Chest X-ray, AP view. Patient: 57 years old, sex F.
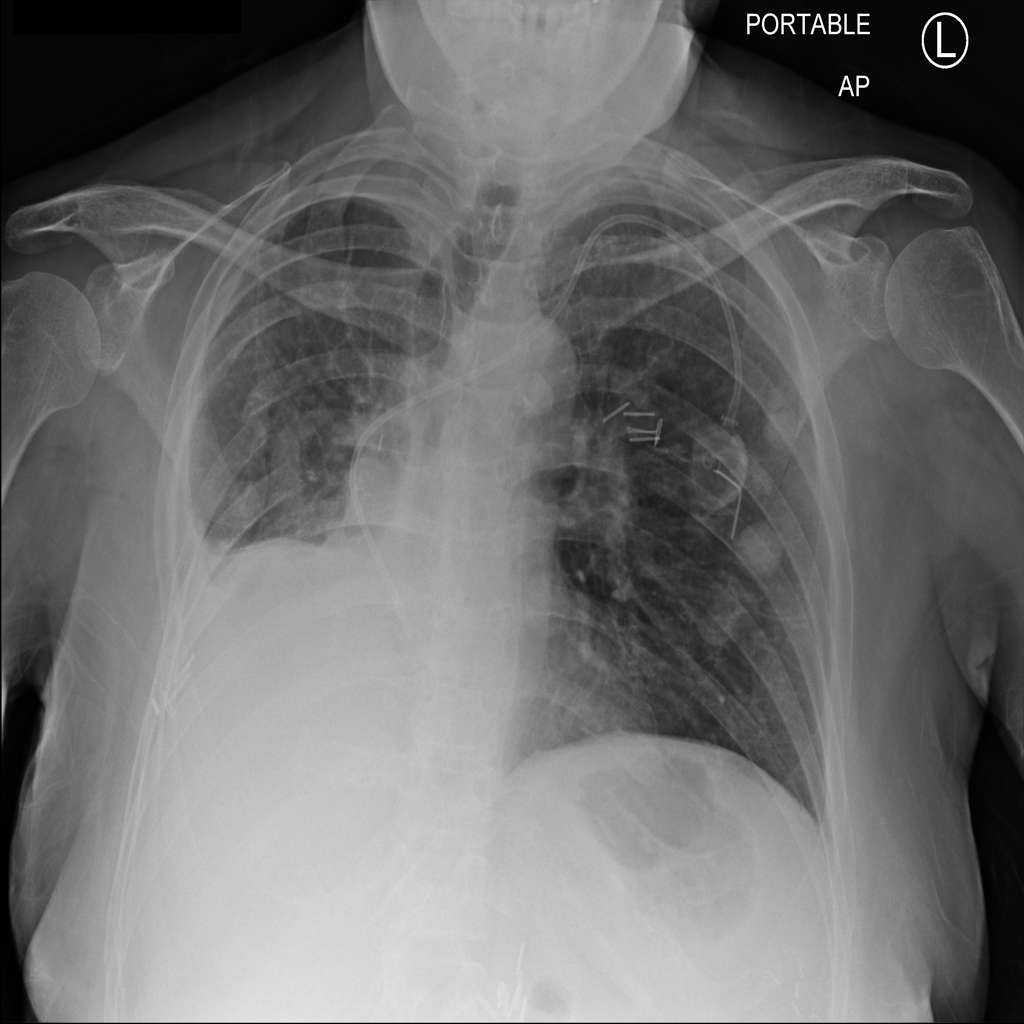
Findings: Infiltration, Nodule